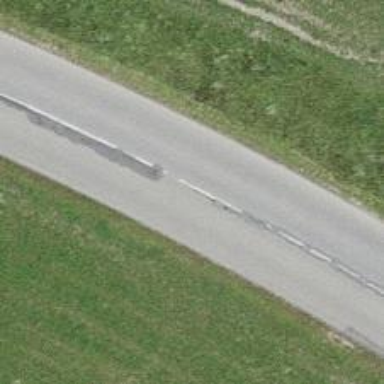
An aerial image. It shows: Tertiary road.